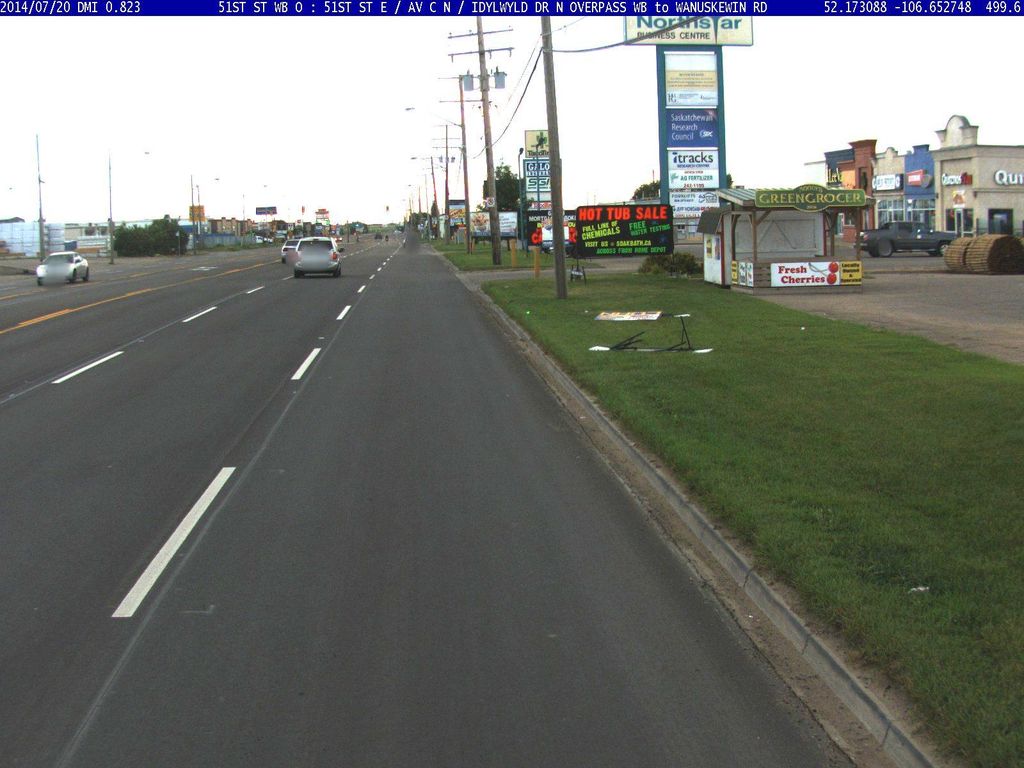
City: saskatoon